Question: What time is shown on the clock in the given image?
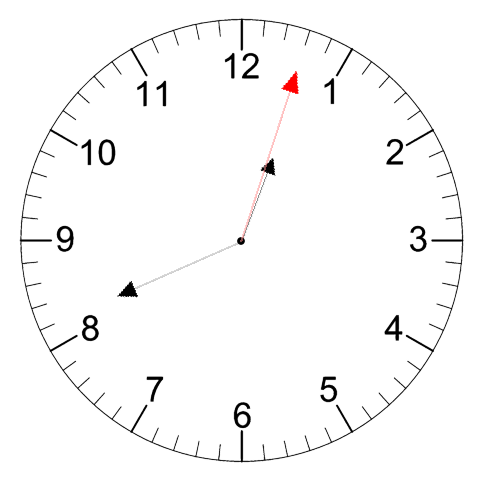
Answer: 12:41:03